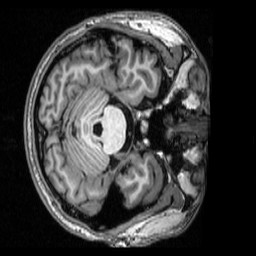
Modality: T1w
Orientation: axial
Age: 29
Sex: male
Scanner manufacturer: siemens
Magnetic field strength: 3 T
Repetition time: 2.53 s
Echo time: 0.00339 s